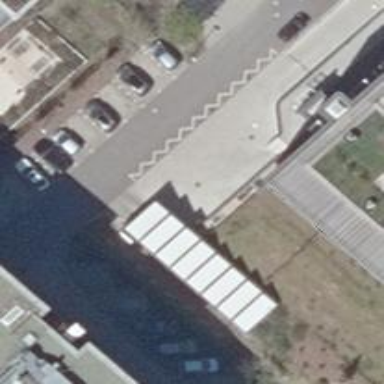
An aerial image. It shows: Parking entrance.